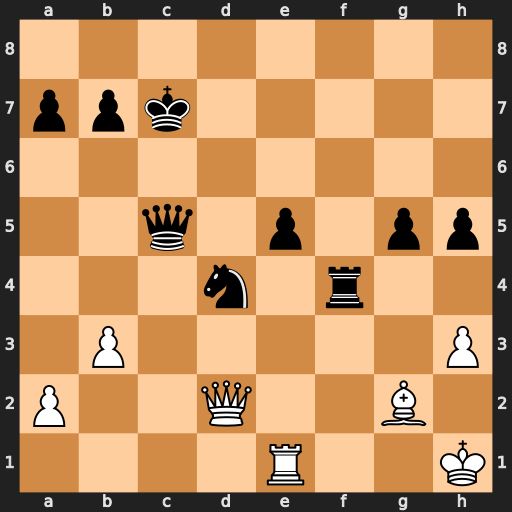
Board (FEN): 8/ppk5/8/2q1p1pp/3n1r2/1P5P/P2Q2B1/4R2K
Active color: w
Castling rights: -
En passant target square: -
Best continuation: Rc1 Qxc1+ Qxc1+